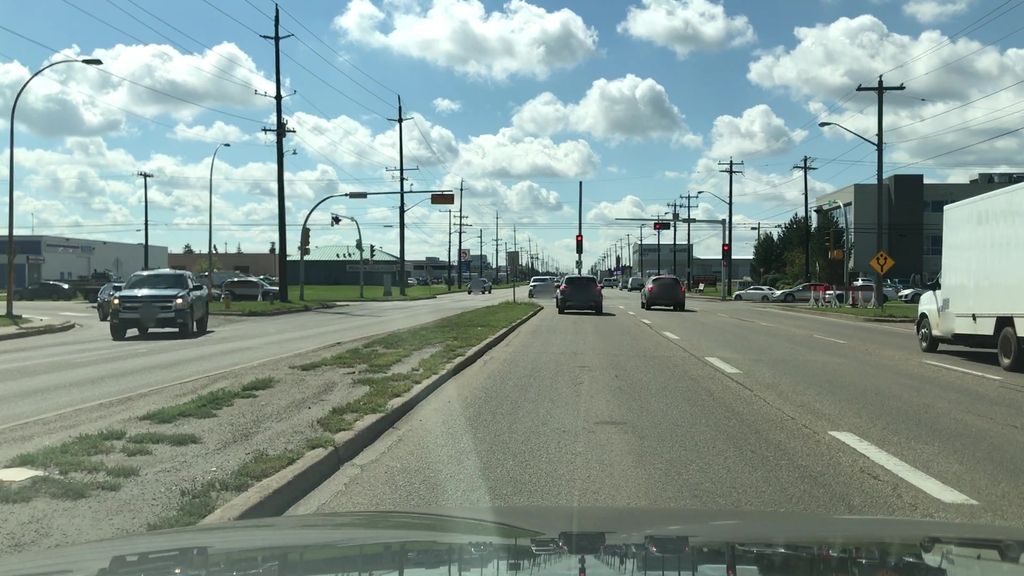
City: edmonton